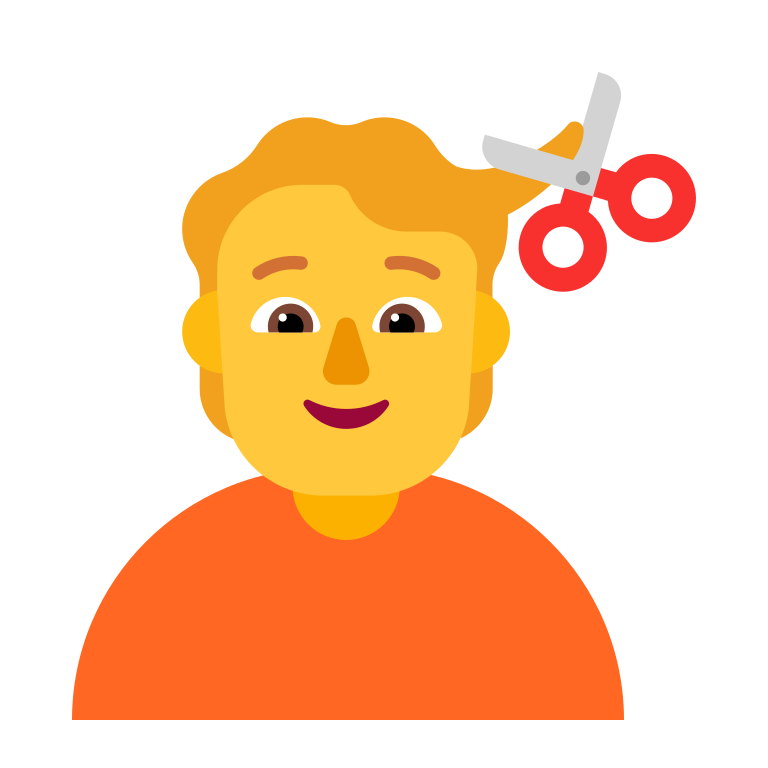
person getting haircut flat default